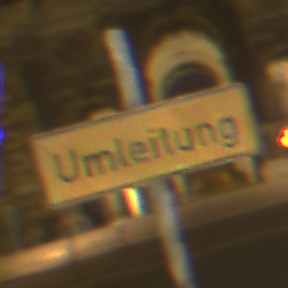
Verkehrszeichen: Umleitungsankuendigung
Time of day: Night
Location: Outdoor (Urban)
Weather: Overcast
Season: NotSpecified
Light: Artificial